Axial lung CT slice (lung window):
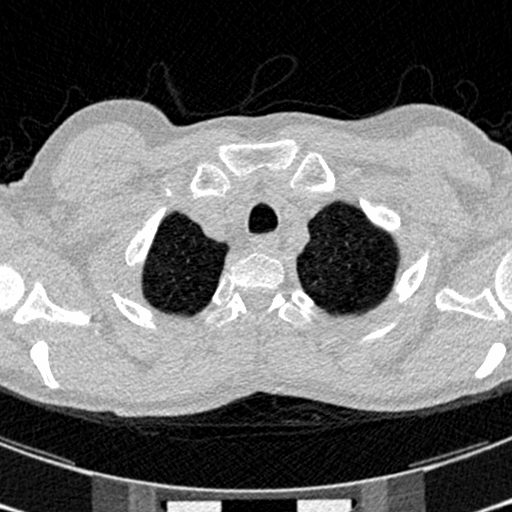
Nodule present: no